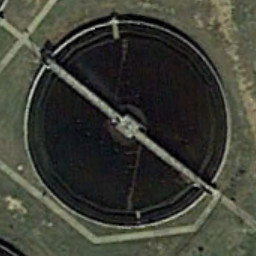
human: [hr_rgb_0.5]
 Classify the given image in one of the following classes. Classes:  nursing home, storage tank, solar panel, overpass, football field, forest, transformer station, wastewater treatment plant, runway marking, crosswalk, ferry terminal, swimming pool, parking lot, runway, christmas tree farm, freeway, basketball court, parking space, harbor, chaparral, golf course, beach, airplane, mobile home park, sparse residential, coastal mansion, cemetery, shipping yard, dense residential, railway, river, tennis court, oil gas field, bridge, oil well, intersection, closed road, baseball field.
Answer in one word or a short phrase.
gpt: wastewater treatment plant